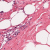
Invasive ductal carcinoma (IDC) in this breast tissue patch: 0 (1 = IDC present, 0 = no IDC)